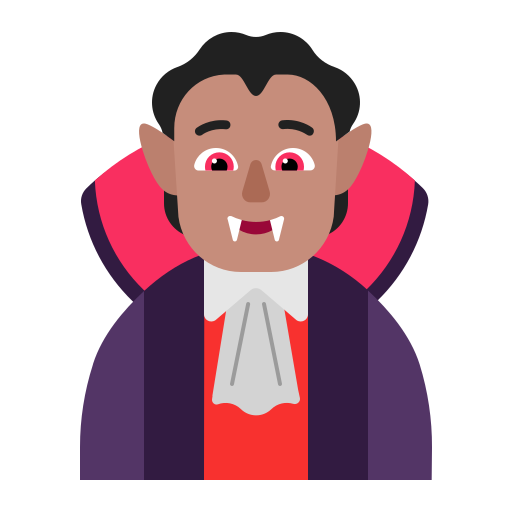
person vampire flat